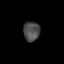
Tissue: prostate
Cell type: B cells
Senescence score: 0.7189
Nuclear area (px): 326
Mean DAPI intensity: 74.166